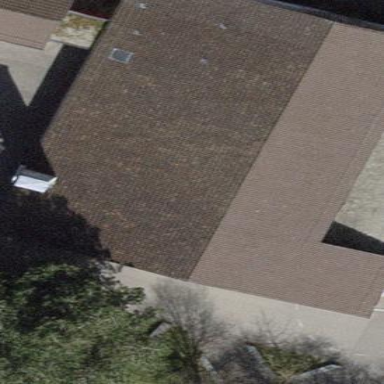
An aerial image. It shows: School building.